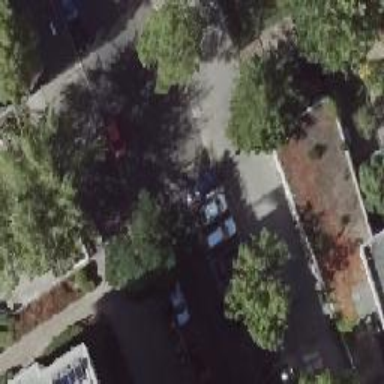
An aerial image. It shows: Residential road with asphalt surface. There are separate sidewalks and parallel on-street parking lanes on both sides.